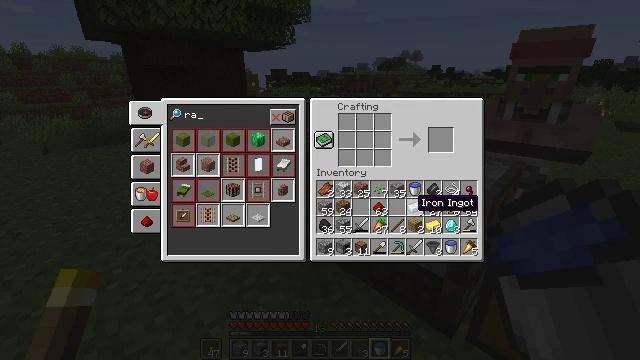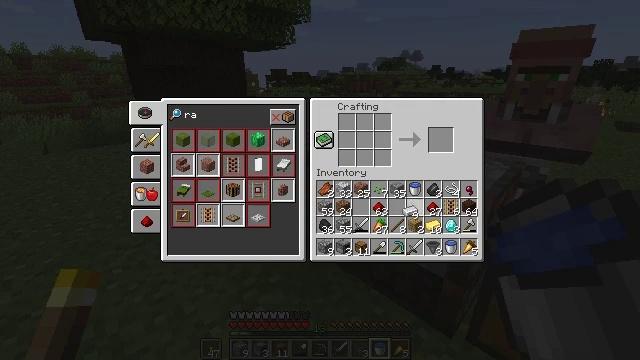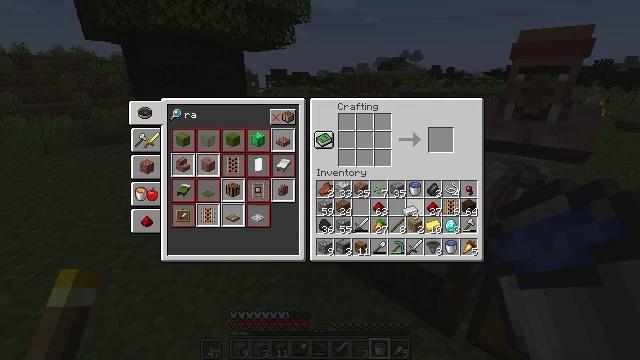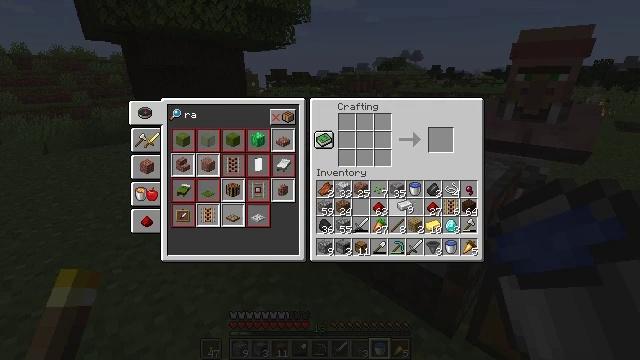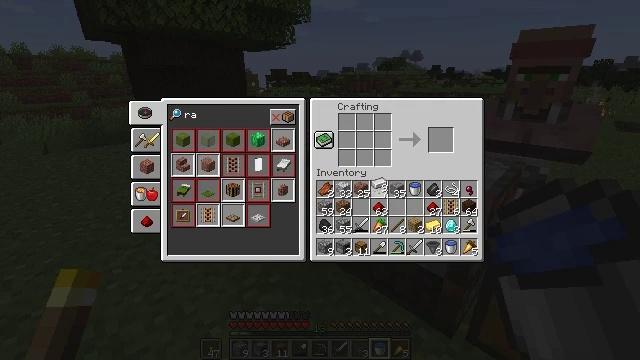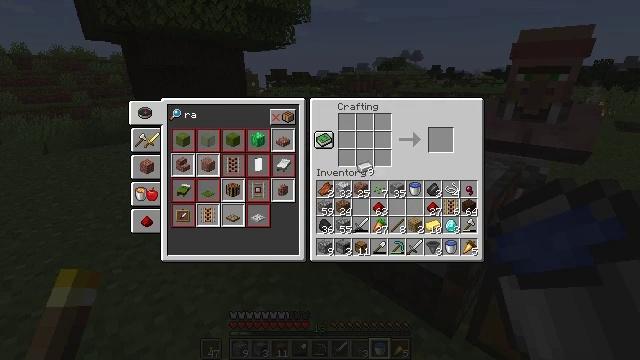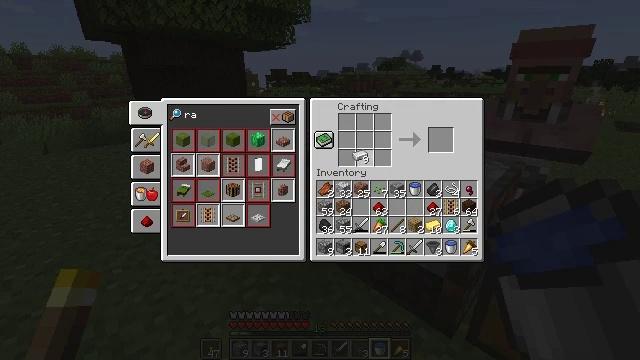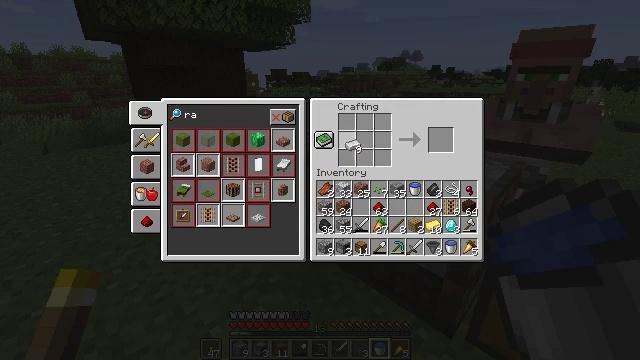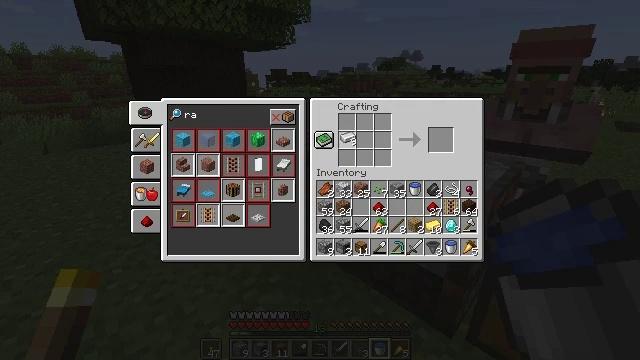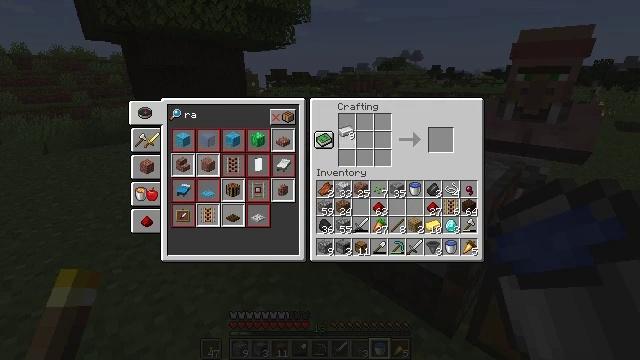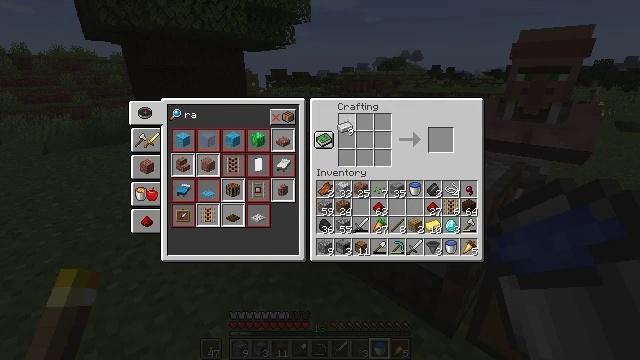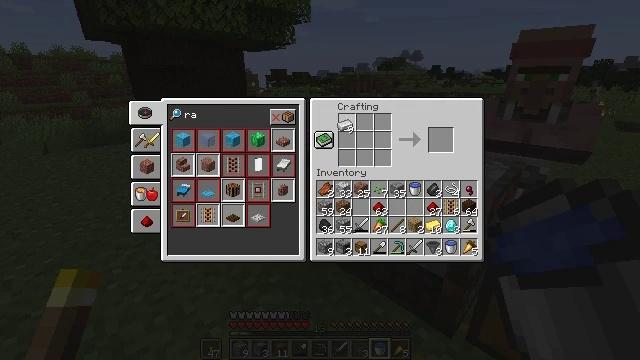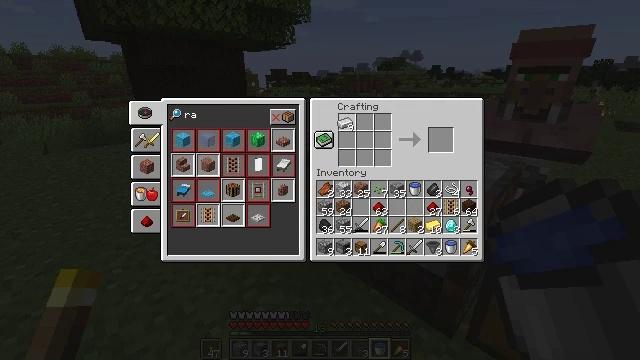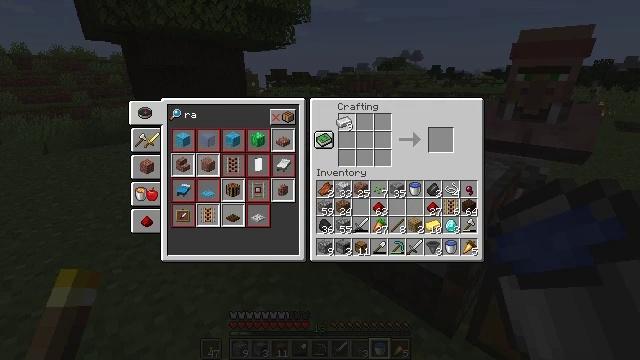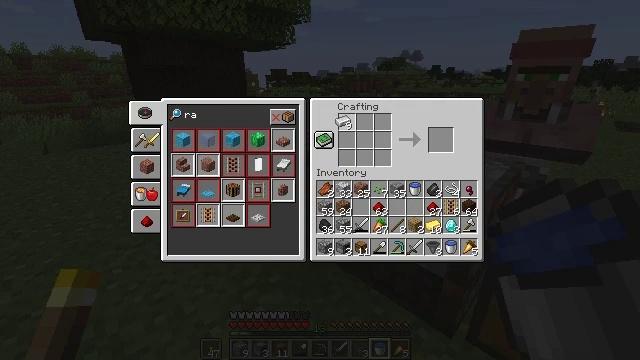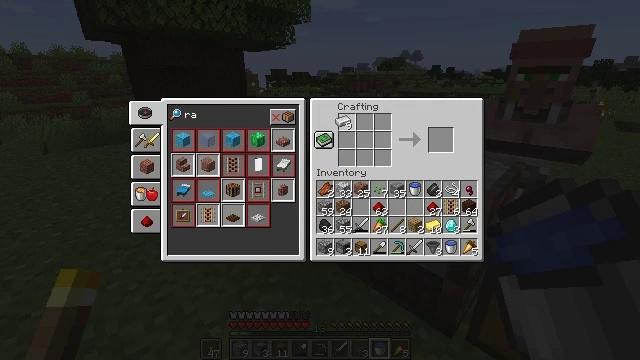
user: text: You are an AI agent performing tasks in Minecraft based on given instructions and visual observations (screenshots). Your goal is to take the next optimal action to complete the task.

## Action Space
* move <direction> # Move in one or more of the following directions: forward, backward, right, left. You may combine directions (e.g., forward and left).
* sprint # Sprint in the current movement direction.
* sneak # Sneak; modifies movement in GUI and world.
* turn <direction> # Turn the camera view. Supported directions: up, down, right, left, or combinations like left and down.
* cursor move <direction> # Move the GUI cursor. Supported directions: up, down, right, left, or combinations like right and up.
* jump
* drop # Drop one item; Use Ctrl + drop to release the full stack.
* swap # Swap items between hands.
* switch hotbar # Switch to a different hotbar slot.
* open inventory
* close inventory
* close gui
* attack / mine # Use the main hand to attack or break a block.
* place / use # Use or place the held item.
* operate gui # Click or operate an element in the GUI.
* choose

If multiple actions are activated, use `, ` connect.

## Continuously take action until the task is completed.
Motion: motion action
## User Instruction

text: Craft rails with iron ingots and a stick.
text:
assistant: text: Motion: attack / mine
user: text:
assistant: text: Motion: attack / mine
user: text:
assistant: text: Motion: no_op
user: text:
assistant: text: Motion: turn left and up
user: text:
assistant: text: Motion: turn left and up
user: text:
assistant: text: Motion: turn up
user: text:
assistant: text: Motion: turn up
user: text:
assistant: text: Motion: turn up
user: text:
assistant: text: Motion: no_op
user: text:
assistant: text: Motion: no_op
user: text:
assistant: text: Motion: no_op
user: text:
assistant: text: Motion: no_op
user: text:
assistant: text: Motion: no_op
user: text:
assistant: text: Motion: no_op
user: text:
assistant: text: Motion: no_op
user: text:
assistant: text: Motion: no_op
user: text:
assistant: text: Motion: no_op
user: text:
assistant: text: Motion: no_op
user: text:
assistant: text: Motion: no_op
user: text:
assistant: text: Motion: no_op
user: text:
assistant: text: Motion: no_op
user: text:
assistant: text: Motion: no_op
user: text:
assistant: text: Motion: no_op
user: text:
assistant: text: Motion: no_op
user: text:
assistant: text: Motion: no_op
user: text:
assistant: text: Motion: no_op
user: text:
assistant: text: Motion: no_op
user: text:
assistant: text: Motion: no_op
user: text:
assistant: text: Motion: no_op
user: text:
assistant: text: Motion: no_op